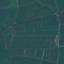
Land use / land cover class: Pasture